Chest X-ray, PA view. Patient: 41 years old, sex F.
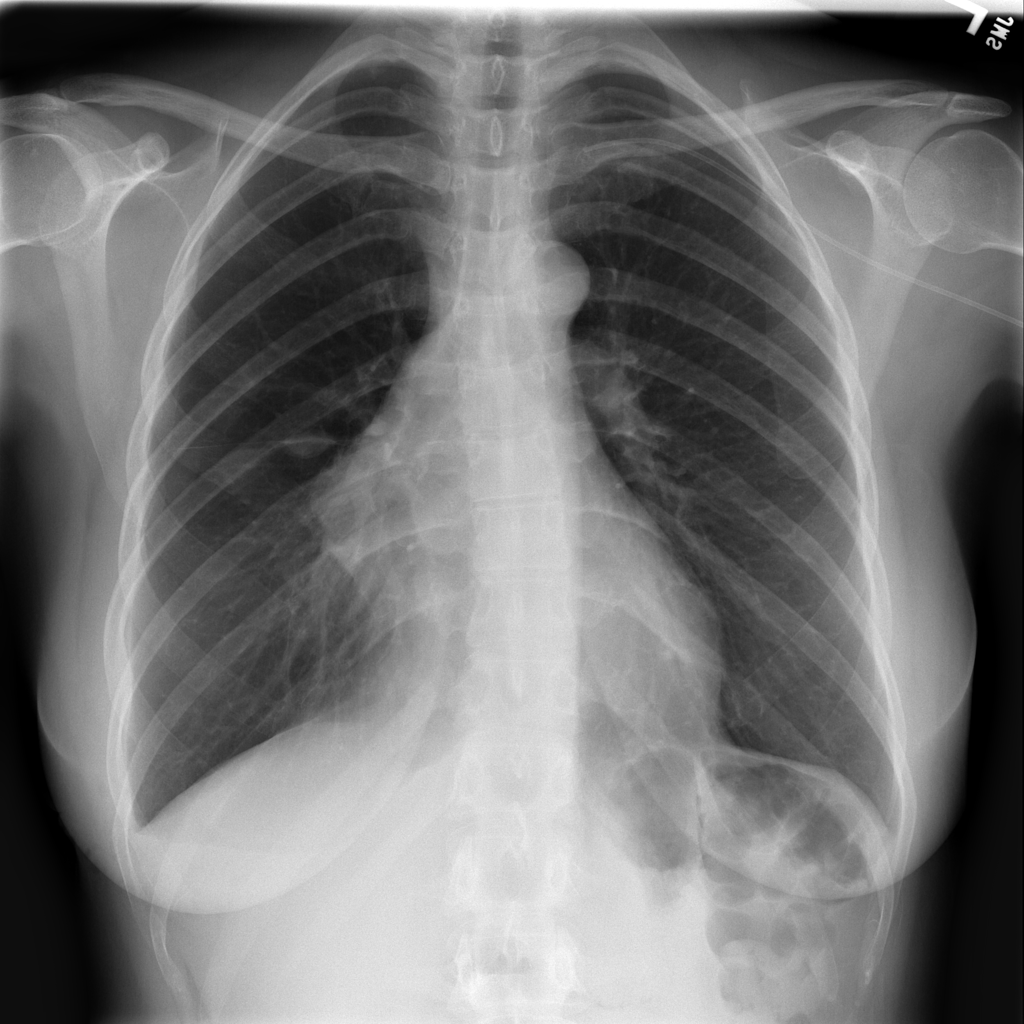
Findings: Effusion, Mass